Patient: sex F, age 64
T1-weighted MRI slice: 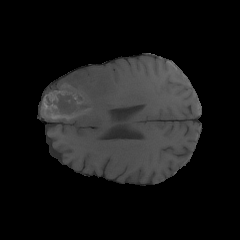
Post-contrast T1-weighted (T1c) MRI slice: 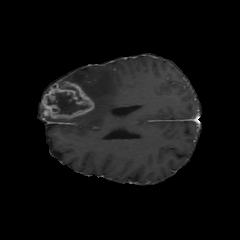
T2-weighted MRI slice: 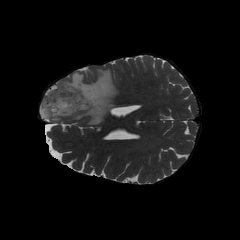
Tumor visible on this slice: yes
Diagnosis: Glioblastoma, IDH-wildtype
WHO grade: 4